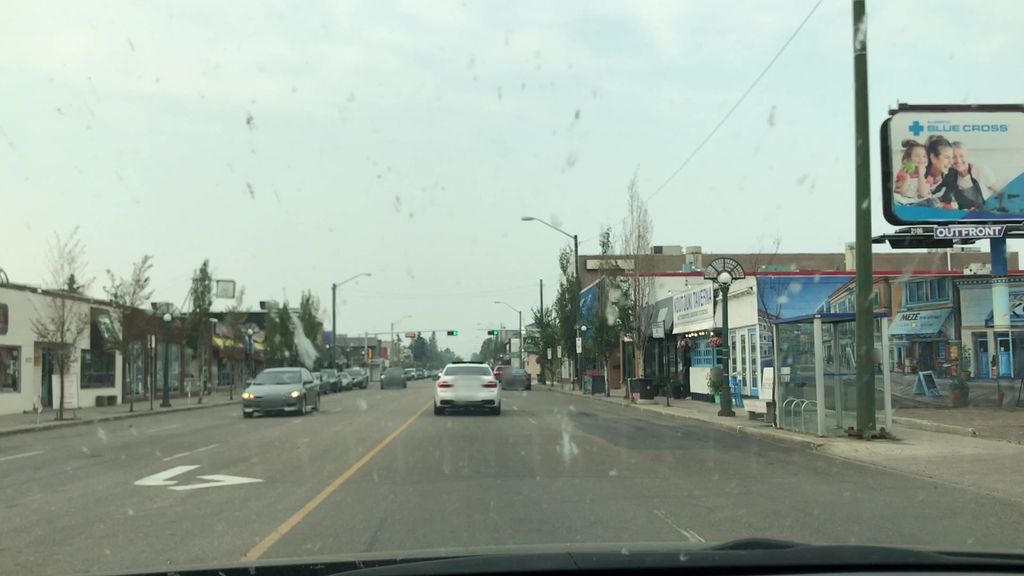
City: edmonton